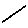
Label: line